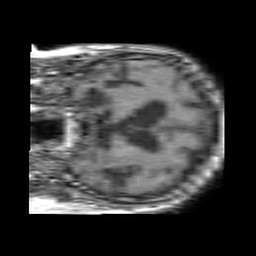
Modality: T1w
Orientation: coronal
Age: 87
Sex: female
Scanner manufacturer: philips
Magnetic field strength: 1.5 T
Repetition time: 0.1732 s
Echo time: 0.00176 s